Question: I've been trying to write a script that filters packets out of a device and from a specific ip address over that device.
I want data to be like the output i get from wireshark when you select a specific device and you use the ip.src==xx.xx.xx.xx
my program so far is like this
'''
#!/usr/bin/perl -w
my $interface='eth1';
sub process_pkt #Packet processing routine
{
my ($user_data,$header, $packet) = @_;
my $minipacket = substr($packet,0,54);
print ("
## raw: ###
");
print ($minipacket);
print ("
==Byte# / Hex / Dec / Bin==
");
for ($i=0;$i<55;$i++)
{
$hexval = unpack('H2',substr($packet,$i,1));
$decval = hex(unpack('H2',substr($packet,$i,1)));
printf ("%03s-%02s-%03s-%08b
", $i, $hexval, $decval, $decval);
}
}
# ######################################################################
# Here we are invoking the NetPcap module and looping through forever.
Net::PcapUtils::loop(\&process_pkt,
SNAPLEN => 65536, #Size of data to get from packet
PROMISC => 1, #Put in promiscuous mode
FILTER => 'tcp', #only pass TCP packets
DEV => $interface, );
'''
and I am getting output

now i want to filter out packets that are received on the device and from the soruce ip of xx.xx.xx.xx
can we use the filter option in Net::PcapUtils::loop to do that?
and then i want packets of data length xx
...
i tried going through the documentation in cpan.org
but all i find is the options available.. i couldn't find any examples..
can someone please help me out?
improvements:
can i use something like
'''
FILTER => 'ip src xx.xx.xx.xx'
'''
after the
'''
FILTER => 'tcp'
'''
line in the code?
and can i somehow include the data length of the packet so as to filter the packets of data length = 86?
---
Alternative program i am using to get the payload of the packet:
'''
#!/usr/bin/perl -w
# #########################
#
use Net::PcapUtils;
use NetPacket::Ethernet qw(:strip);
use NetPacket::IP;
use NetPacket::TCP;
use NetPacket::IP qw(:strip);
my $interface= 'eth1';
my $snaplen= 65536;
my $filter='tcp';
my $promisc = 1;
my $timeout = 10000 ;
my $err;
sub process_pkt
{
my ($user_data,$header,$packet) = @_;
$ip= NetPacket::IP->decode(eth_strip($packet));
$tcp= NetPacket::TCP->decode($ip->{data});
$payload = $tcp->{data};
print ("payload:
".$payload."
----end-----
");
for($i=0;$i<55;$i++){
$hexval = unpack('H2',substr($payload,$i,1));
open (MYFILE, '>>perldata1.txt');
print MYFILE ($i." :hex: ". $hexval."
");
close (MYFILE);
}
}
Net::PcapUtils::loop(\&process_pkt,
SNAPLEN => 65536,
PROMISC => 1,
FILTER => 'tcp',
FILTER => 'ip src 129.7.236.40',
DEV => $interface, );
'''
but am still not able to figure out how to get the length of the data field. :(
Thanks.
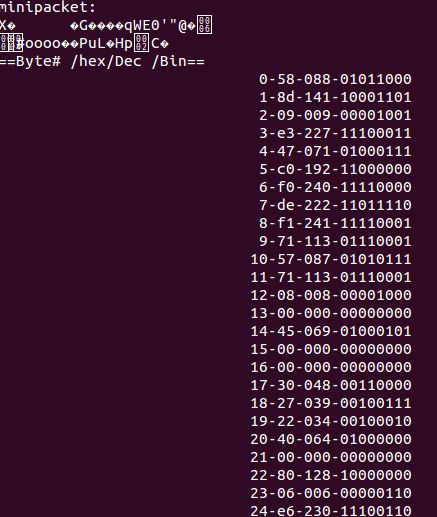
Answer: '''
#!/usr/bin/perl -w
# #########################
#
use Net::PcapUtils;
use NetPacket::Ethernet qw(:strip);
use NetPacket::IP;
use NetPacket::TCP;
use NetPacket::IP qw(:strip);
use strict;
use Data::Dumper;
#use warnings;
my $interface= 'eth1';
my $snaplen= 65536;
my $filter='tcp';
my $promisc = 1;
my $timeout = 10000 ;
my $err;
my @array;
sub process_pkt
{
my ($user_data,$header,$packet) = @_;
my $ip= NetPacket::IP->decode(eth_strip($packet));
my $tcp= NetPacket::TCP->decode($ip->{data});
my $payload = $tcp->{data};
if(length($payload)==32)
{
for(my $decode=0;$decode<32;$decode++)
{
$array[$decode] = unpack('H2',substr($payload,$decode,1));
}
my $length= scalar(@array);
open (MYFILE, '>doorstatus.tab');
if($array[22] eq '0c')
{
print MYFILE ( " Decision: Granted
");
}
elsif($array[22] eq '04')
{
print MYFILE ("Decision: Denied
");
}
elsif($array[22] eq '0d')
{
print MYFILE ("Decision: Locked
");
}
else
{
print MYFILE ("Decision: unknown
");
}
#print MYFILE ( " Data:
".Dumper(\@array)."
");
close (MYFILE);
}
}
Net::PcapUtils::loop(\&process_pkt,
SNAPLEN => 65536,
PROMISC => 1,
FILTER => 'tcp',
FILTER => 'ip src xx.xx.xx.xx',
DEV => $interface, );
'''
The code filters the data coming from a specific source into an array and you can do any thing with it,